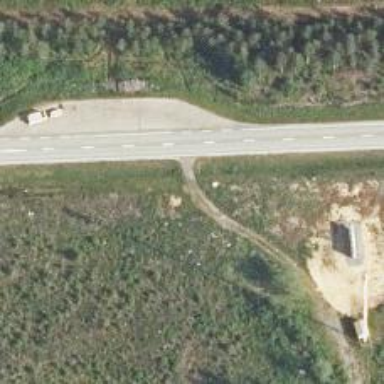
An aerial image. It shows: Asphalt road classified as trunk highway.